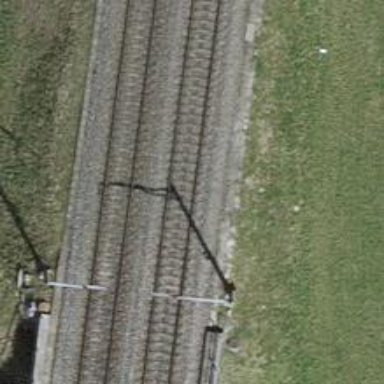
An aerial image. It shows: Railway bridge with electrified tracks and single rail.